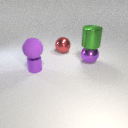
large green metal cylinder above large purple metal sphere